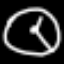
Label: clock